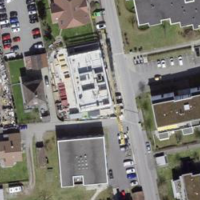
EUNIS habitat code: 54
Species observed at this site:
Campanula trachelium